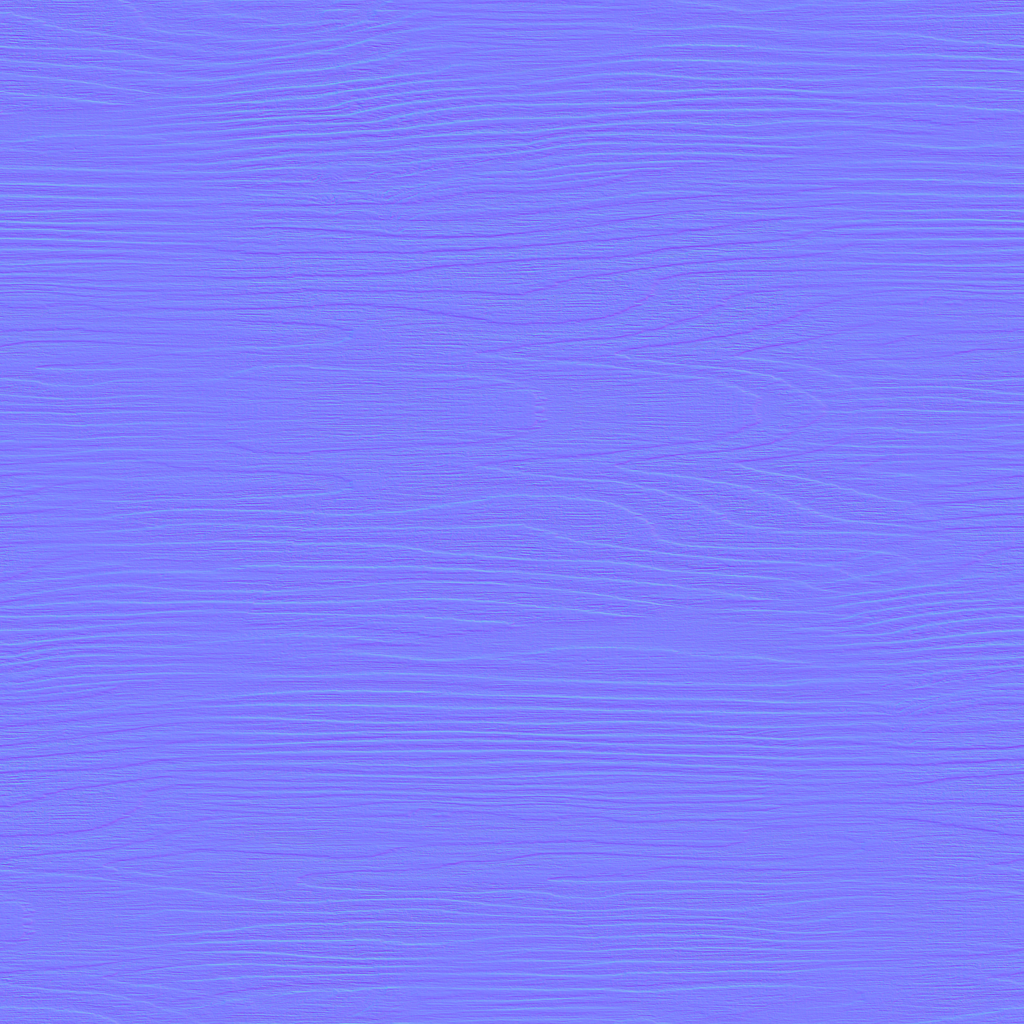
Texture map type: NormalGL